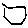
Label: hexagon